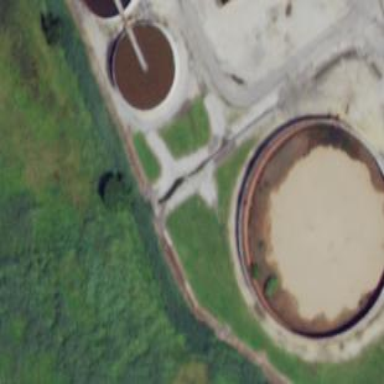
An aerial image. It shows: Storage tank which is man-made.